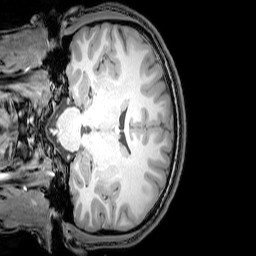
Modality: T1w
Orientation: coronal
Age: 23
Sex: male
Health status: healthy
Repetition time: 0.081 s
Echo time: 0.037 s